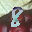
Label: 8